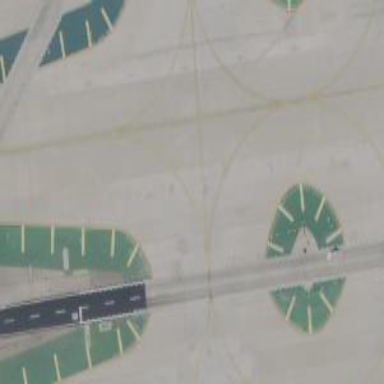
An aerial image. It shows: View of taxiway at the airport.